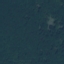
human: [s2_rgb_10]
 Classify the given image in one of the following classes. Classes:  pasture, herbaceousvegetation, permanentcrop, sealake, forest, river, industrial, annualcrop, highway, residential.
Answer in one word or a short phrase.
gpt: Forest